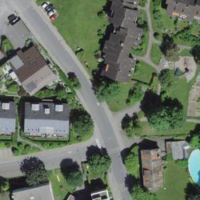
EUNIS habitat code: 55
Species observed at this site:
Cornus sanguinea
Lysimachia punctata